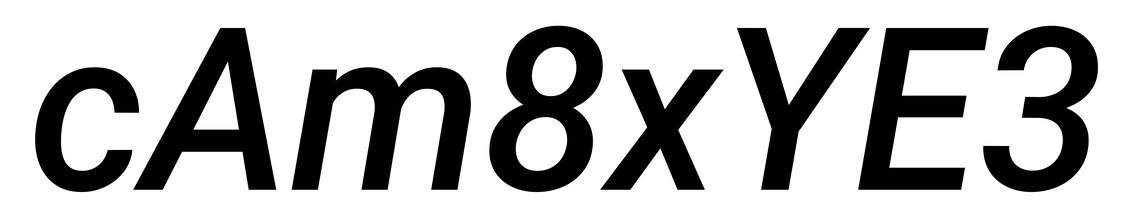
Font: Roboto-Italic_Medium_Italic